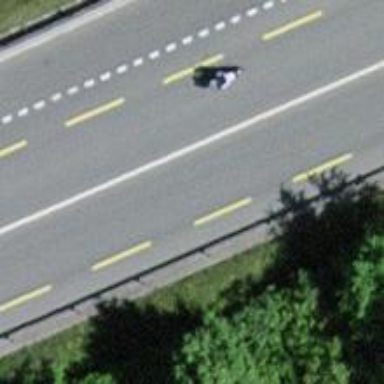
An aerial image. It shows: Secondary road with asphalt surface and designated cycle lane.